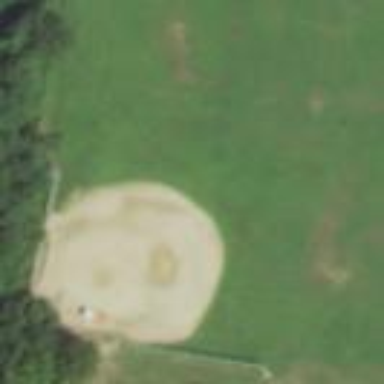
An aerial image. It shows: Baseball pitch for leisure and sports activities.